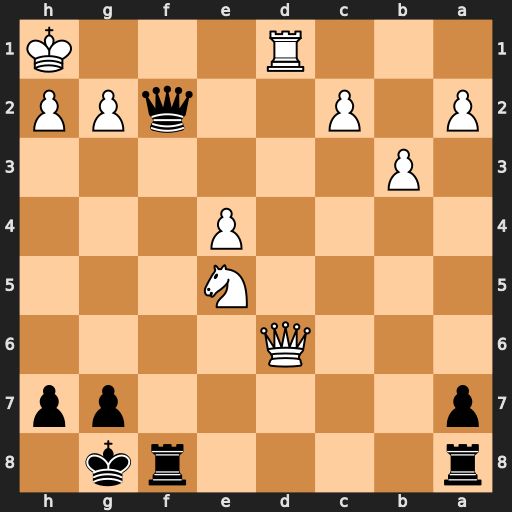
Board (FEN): r4rk1/p5pp/3Q4/4N3/4P3/1P6/P1P2qPP/3R3K
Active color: b
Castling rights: -
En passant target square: -
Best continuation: Qf1+ Rxf1 Rxf1#